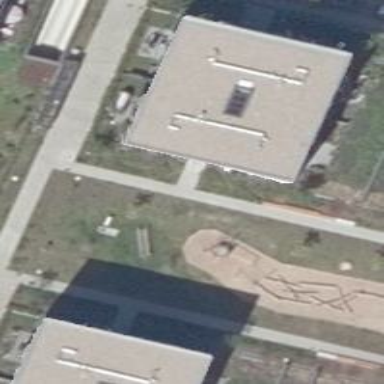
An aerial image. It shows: Playground structure.